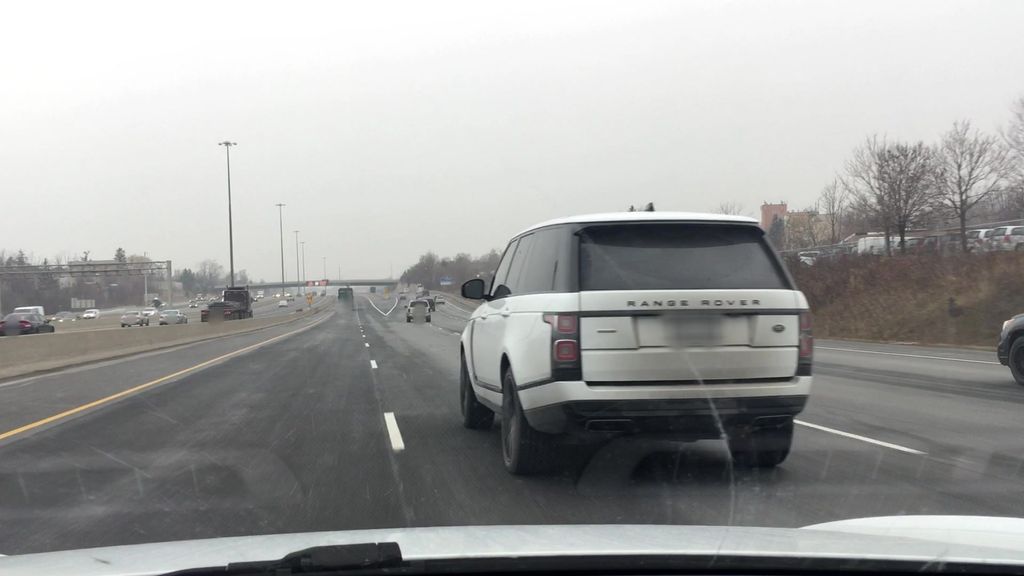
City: toronto